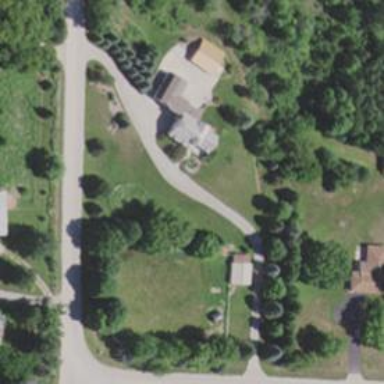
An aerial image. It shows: Driveway leading to service road.